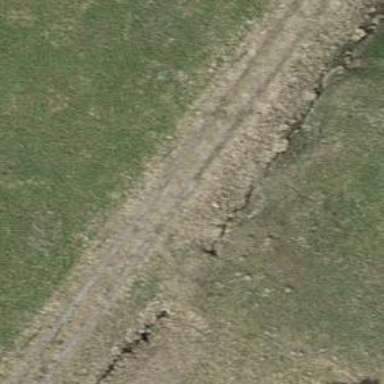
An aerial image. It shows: Culvert tunnel.